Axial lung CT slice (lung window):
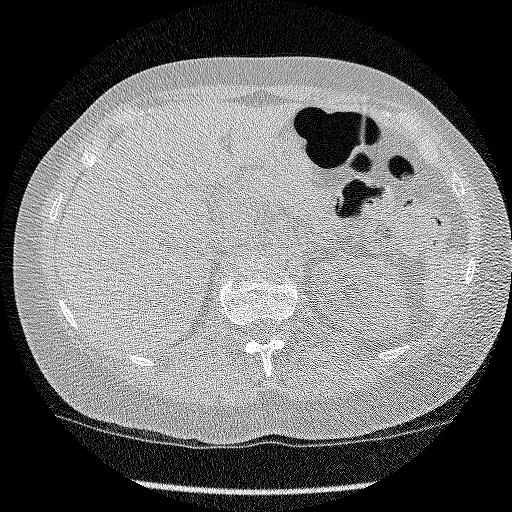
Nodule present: no